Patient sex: M
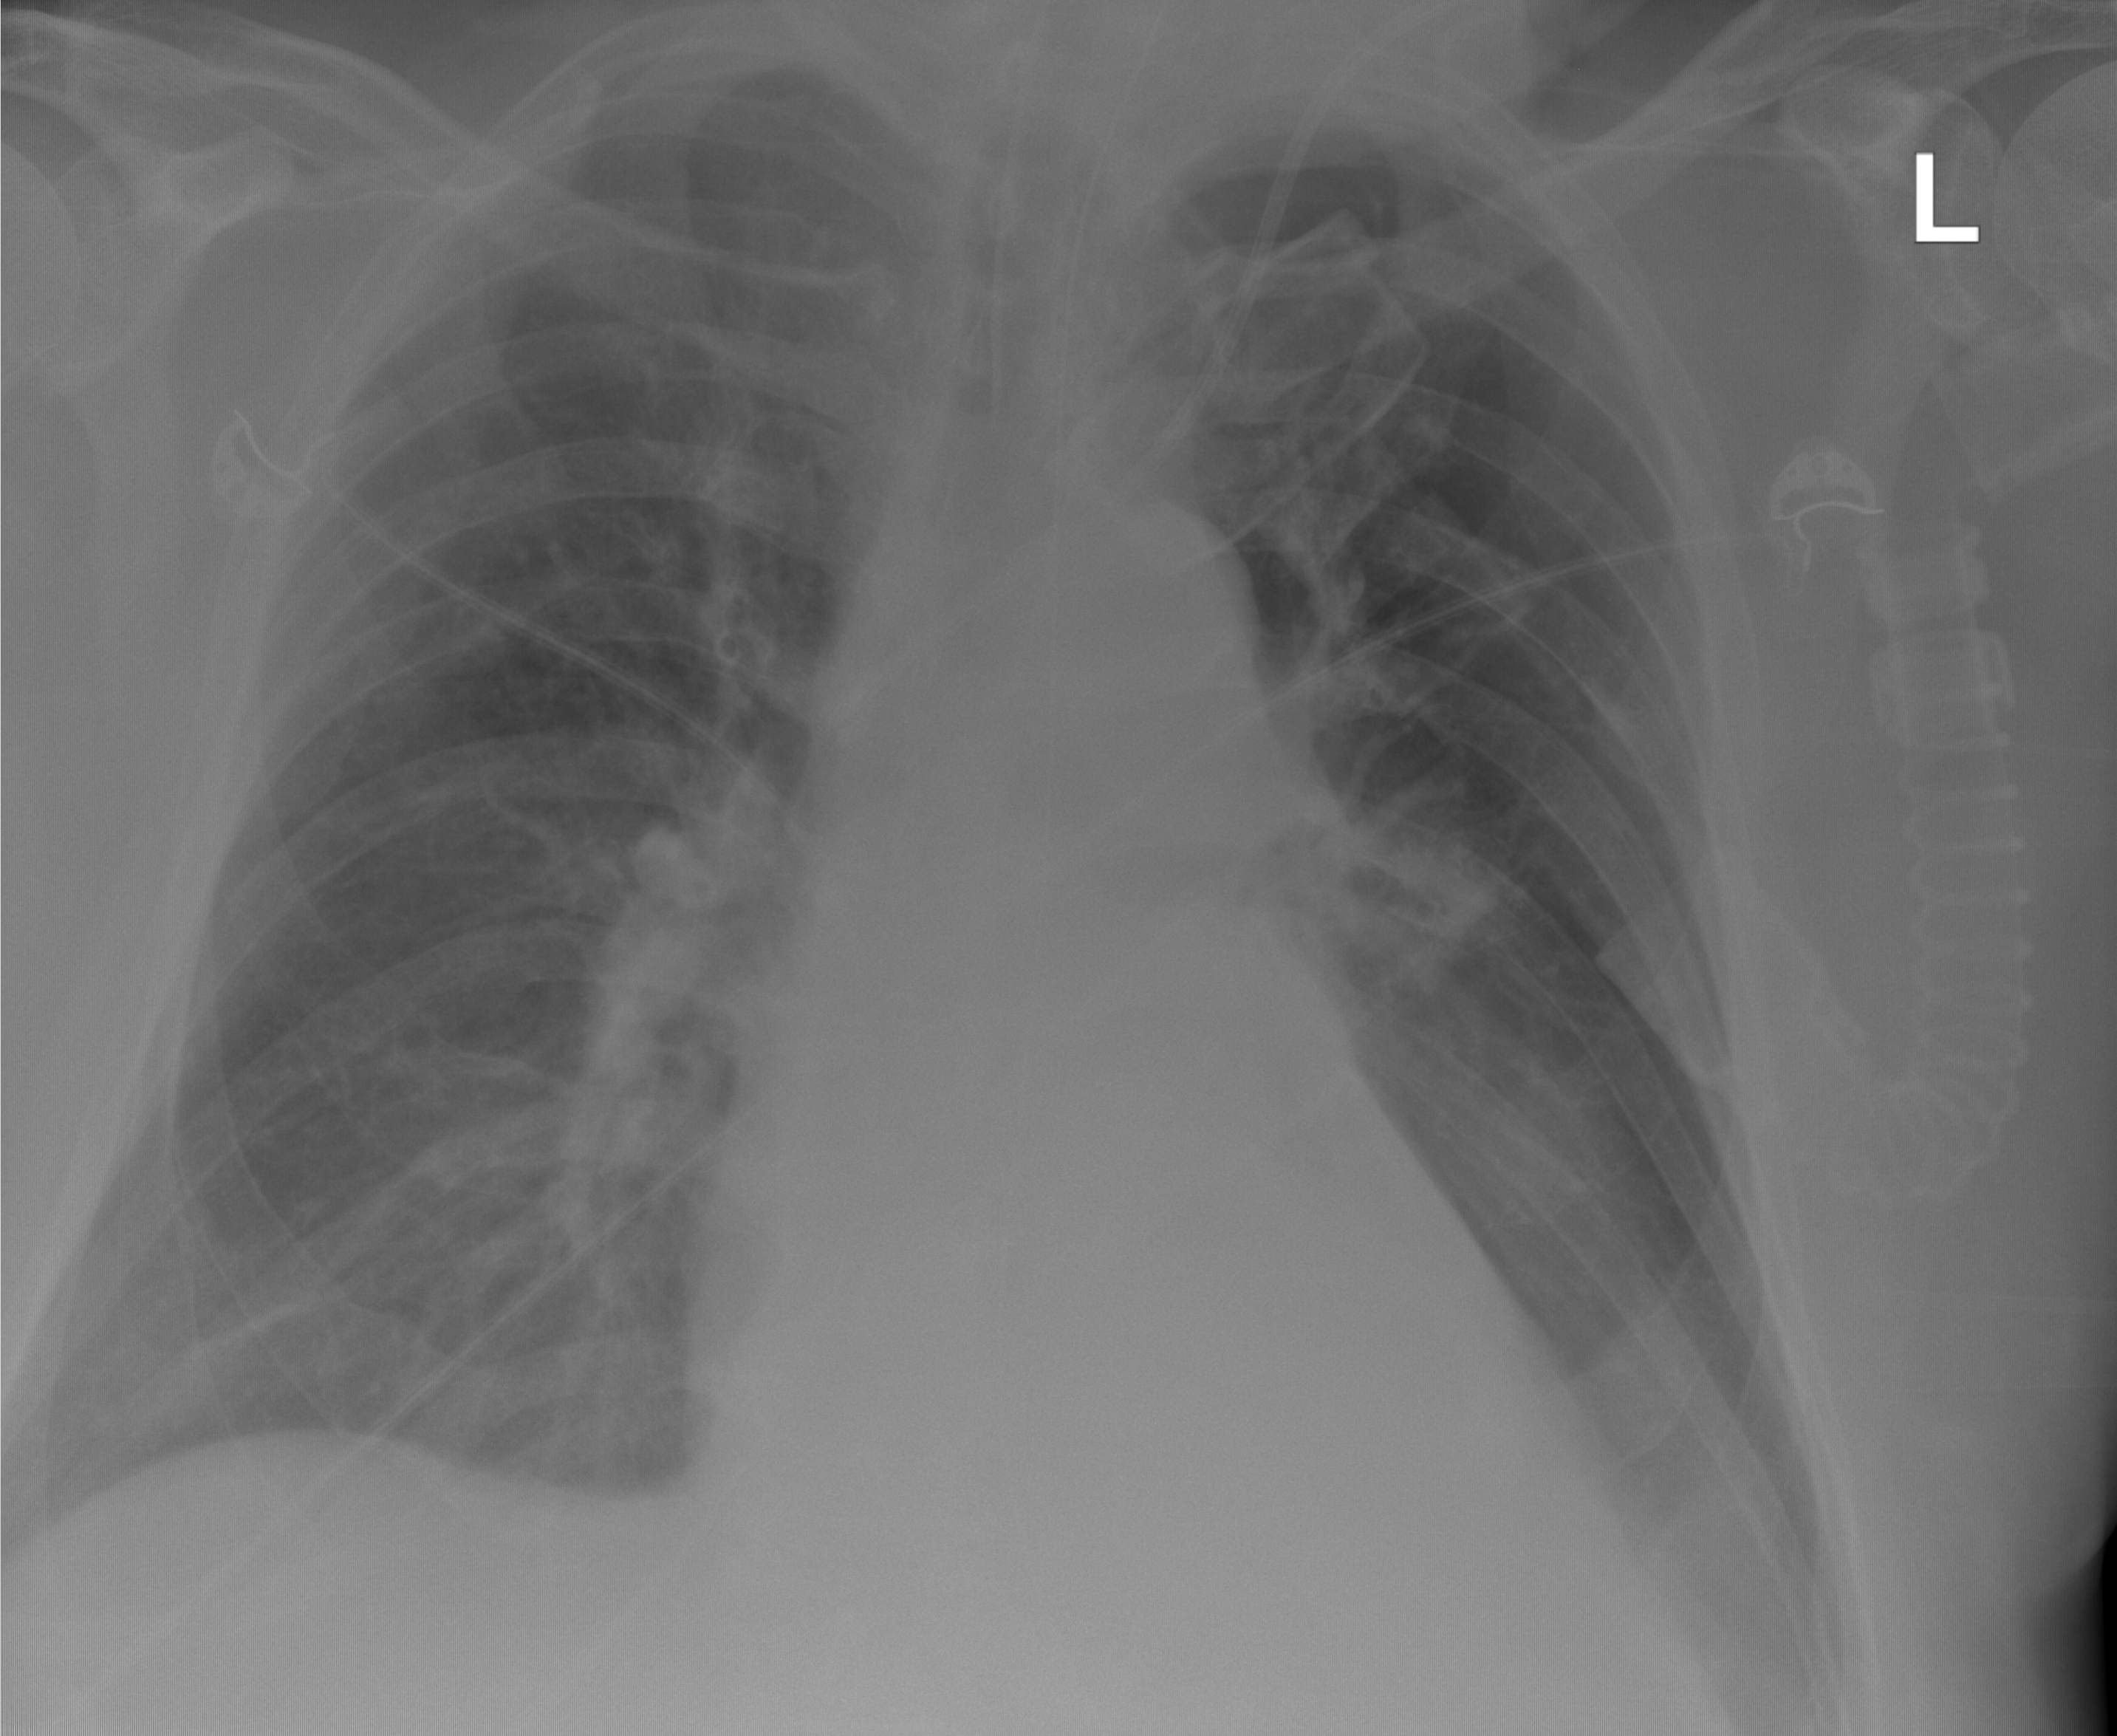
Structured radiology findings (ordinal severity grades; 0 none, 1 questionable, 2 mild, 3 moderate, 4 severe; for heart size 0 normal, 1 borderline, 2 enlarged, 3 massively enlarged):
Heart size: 1
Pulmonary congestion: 0
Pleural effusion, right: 0
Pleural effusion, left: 2
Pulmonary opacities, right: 0
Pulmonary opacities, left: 0
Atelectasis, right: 2
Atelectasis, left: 0